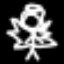
Label: angel